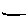
Label: line